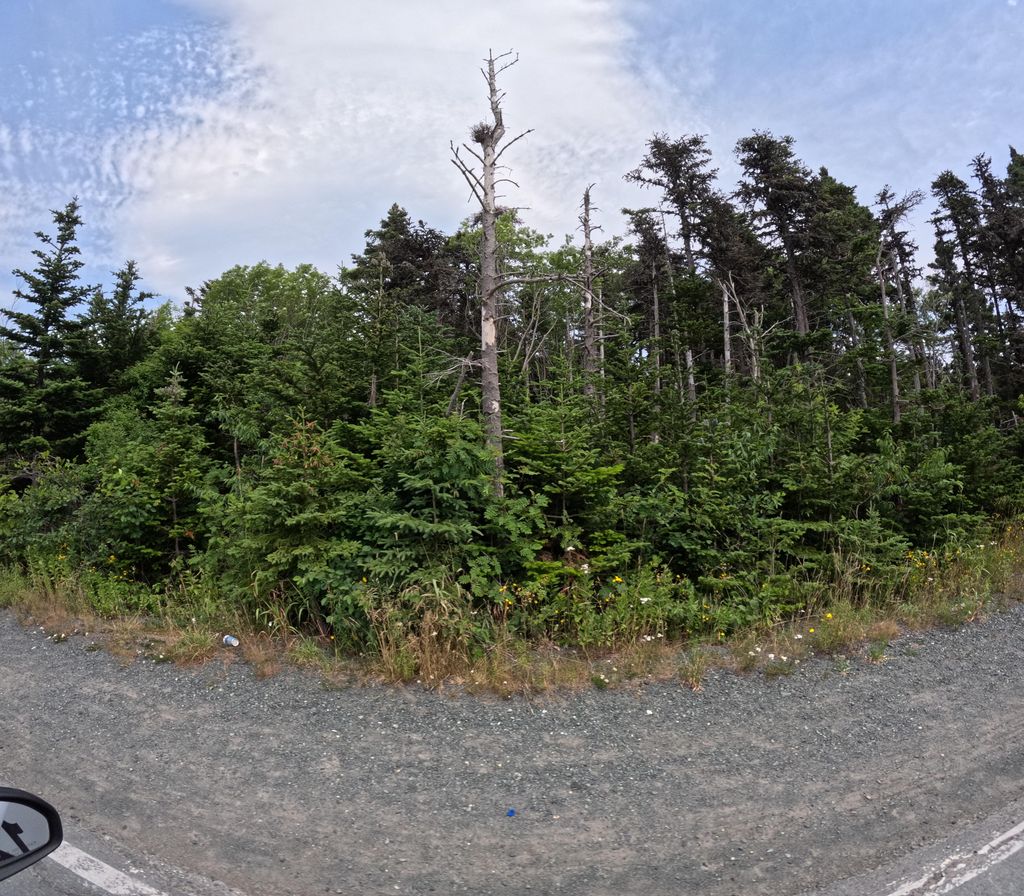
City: st_johns